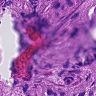
Metastatic tissue present: yes